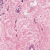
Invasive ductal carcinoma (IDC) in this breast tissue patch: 0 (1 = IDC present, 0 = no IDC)